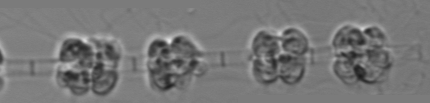
Label: Leptocylindrus_mediterraneus